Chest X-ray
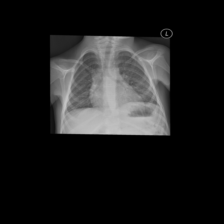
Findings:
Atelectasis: negative
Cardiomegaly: negative
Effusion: negative
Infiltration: negative
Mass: negative
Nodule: negative
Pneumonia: negative
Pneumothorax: negative
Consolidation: negative
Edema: negative
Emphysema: negative
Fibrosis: negative
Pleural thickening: negative
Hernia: negative